Question: I have a directed graph where paths are stored in JSON array like. It is in the form of source and destination .
'''
Var pathDirection = [{"Source":2,"Destination":3},
{"Source":3,"Destination":4},
{"Source":5,"Destination":4},
{"Source":2,"Destination":5},
{"Source":4,"Destination":6}];
'''
Using above it forms graph like below structure .

My problem is I don't know the starting point and I have to find all possible path to reach 6 from any node
Like for above graph different path to reach 6 is
'''
[4 ->6]
[3->4 ->6]
[5->4 ->6]
[2->5->4 ->6]
[2->3->4 ->6]
'''
I have tried to write below algo using backtracking which is working fine but looking for some best algo to find. Please suggest any other possible way to do same and how can i optimize below programe.
'''
// BackTrack From End Node Destination 6
var getAllSource = function(destId){
var sourceForsameDist = [];
pathDirection.forEach(function(eachDirection){
if(eachDirection.Destination == destId){
sourceForsameDist.push(eachDirection.Source);
}
});
return sourceForsameDist;
};
var diffPath = [];
var init = function(destination){
var sourceId = getAllSource(destination[destination.length - 1]);
if(sourceId.length === 0){
diffPath.push(destination);
}
for(var i=0;i<sourceId.length;i++){
var copy = destination.slice(0);
copy.push(sourceId[i]);
init(copy);
}
};
init([6]);
console.log(diffPath); // [[6,4,3,2],[6,4,5,2]]
'''
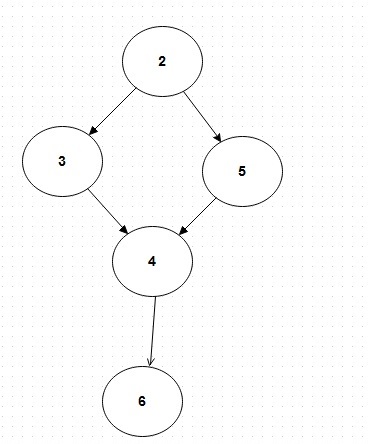
Answer: > I have tried to do using backtracking which is working fine but looking for some best algo to find.
I'd call it <URL>, but yes the algorithm is fine.
However, I'd have some suggestions on the implementation:
- 'diffPath''return''init'- 'if(sourceId.length === 0)'- 'pathDirection''getAllSource'- 'init'